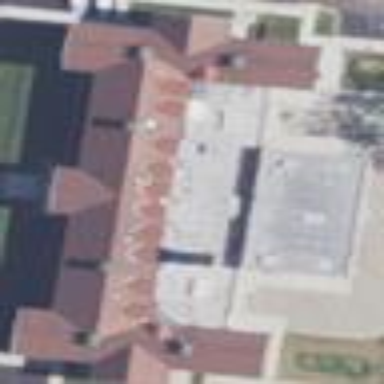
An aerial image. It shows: School building.